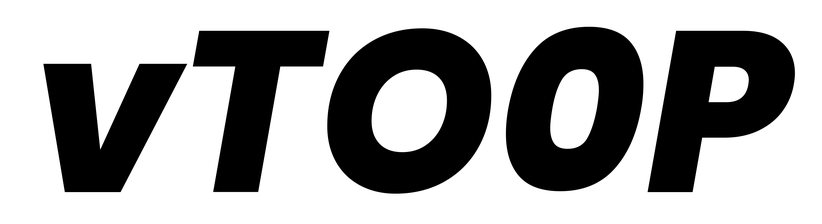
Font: Poppins-ExtraBoldItalic